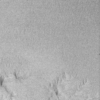
Label: not_dusty